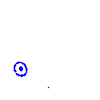
Particle: pion